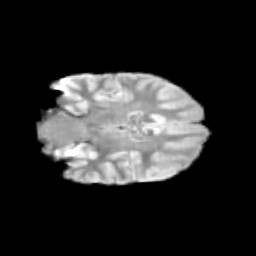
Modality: T2w
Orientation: coronal
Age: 11
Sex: female
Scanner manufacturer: siemens
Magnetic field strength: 3 T
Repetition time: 3.8 s
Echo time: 0.07 s